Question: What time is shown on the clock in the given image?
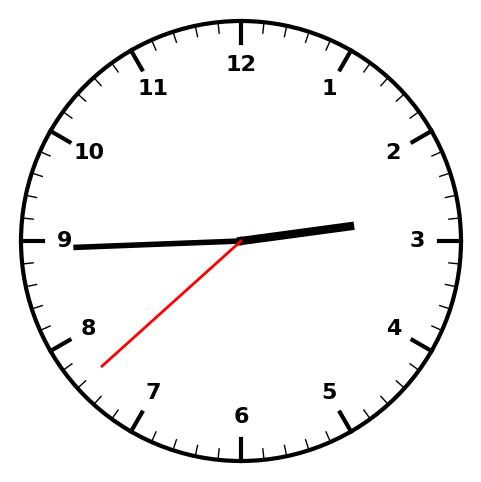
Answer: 02:44:38